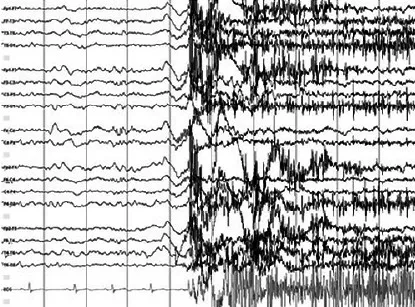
Overnight video-EEG monitoring: one of the seizures arising from non-REM sleep (stage 2). K-complex is followed by fast rhythmic activity in the frontal regions lasting for 0,3-0,5 seconds, before EEG is obscured with myographic artifacts.
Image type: electrography (eeg)